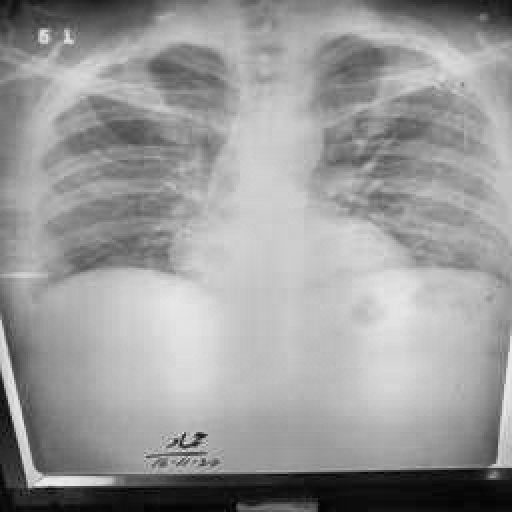
Finding: TUBERCULOSIS